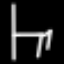
Label: chair